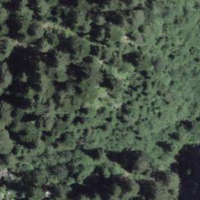
EUNIS habitat code: 43
Species observed at this site:
Boloria titania
Petasites albus